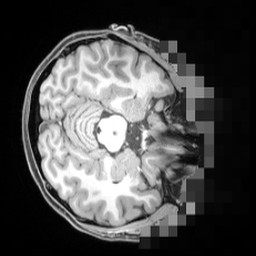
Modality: T1w
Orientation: axial
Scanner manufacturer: siemens
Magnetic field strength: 3 T
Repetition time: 2.55 s